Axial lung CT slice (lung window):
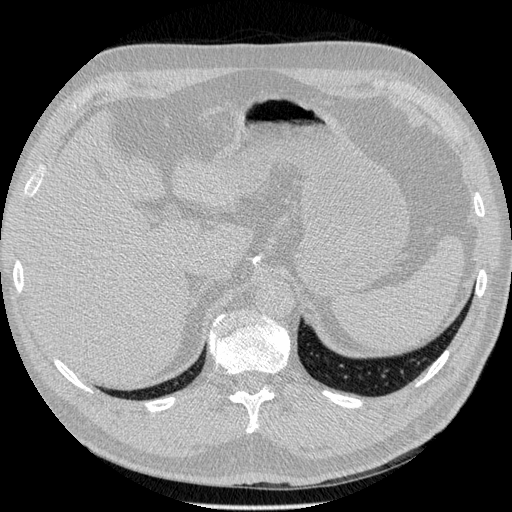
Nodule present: no